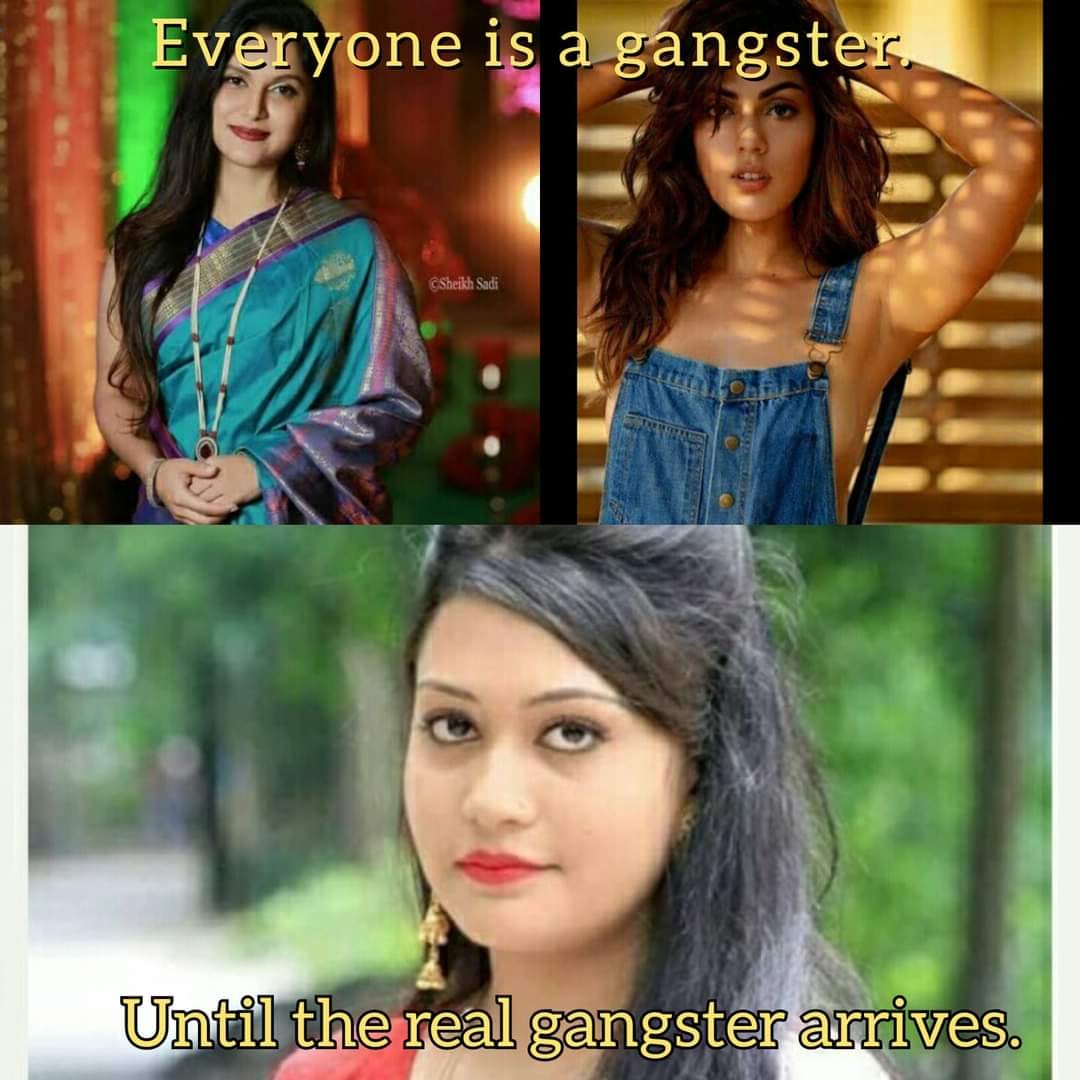
Caption: Everyone is a gangster.      Until the real gangster arrives.
Label: hate